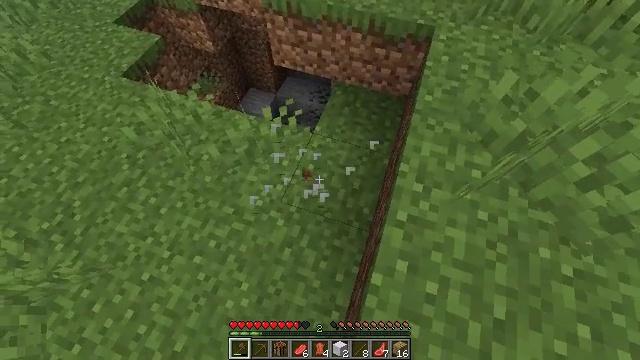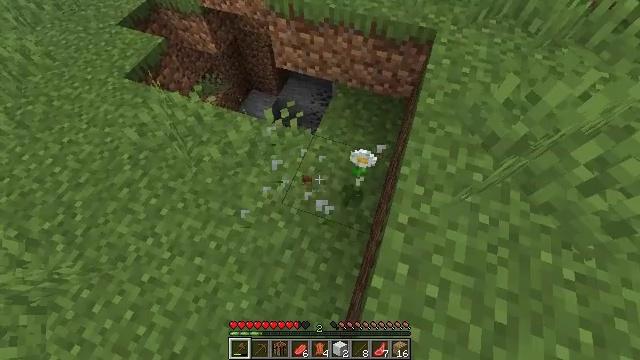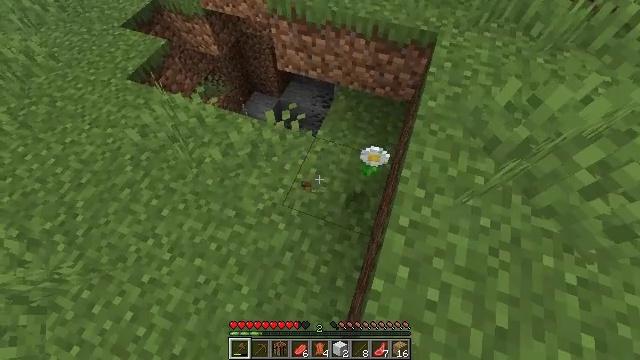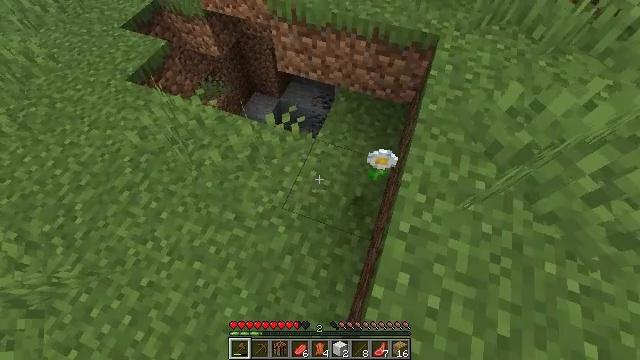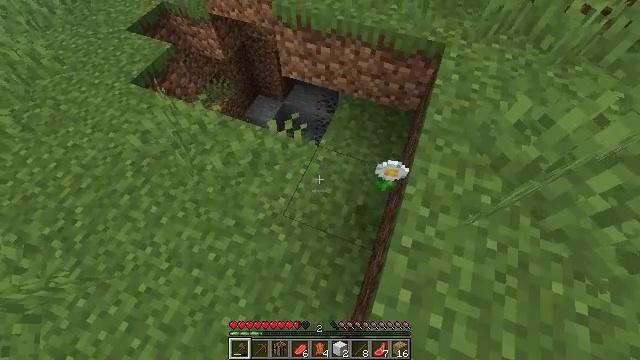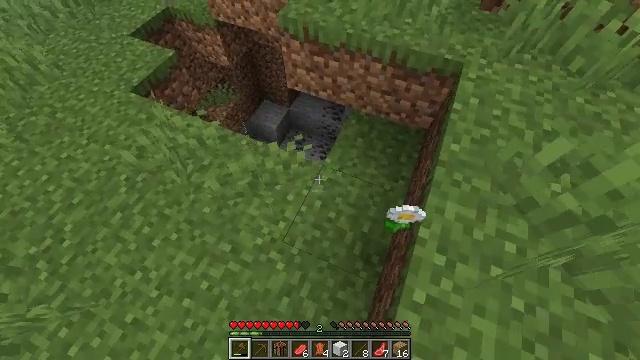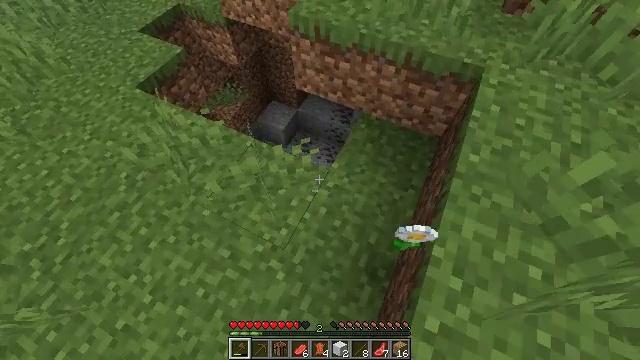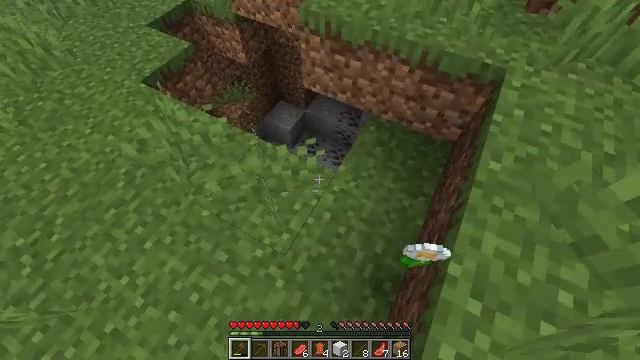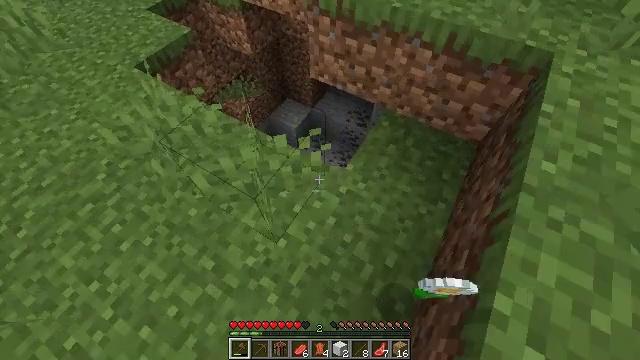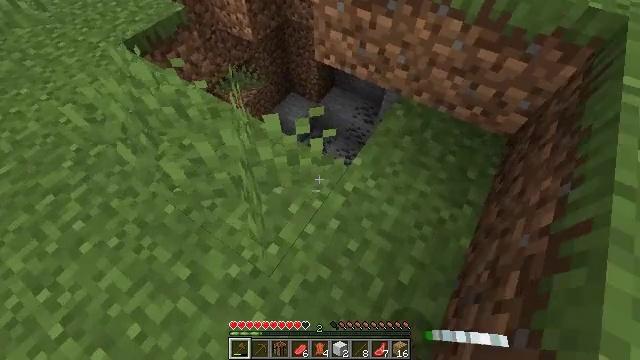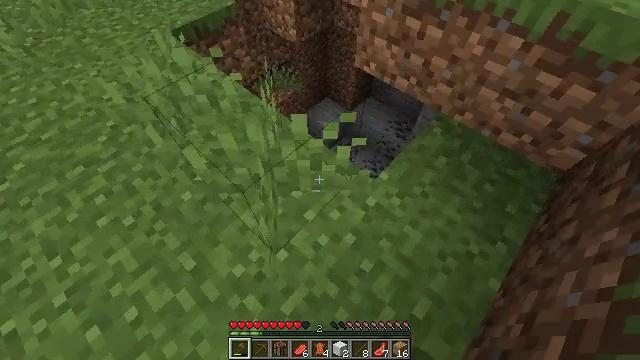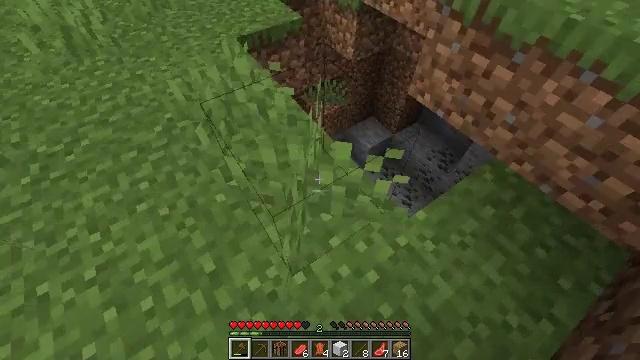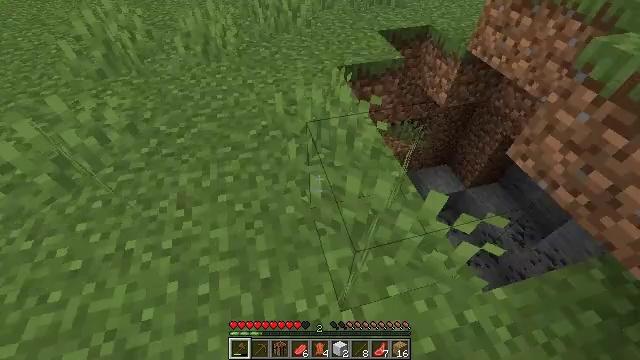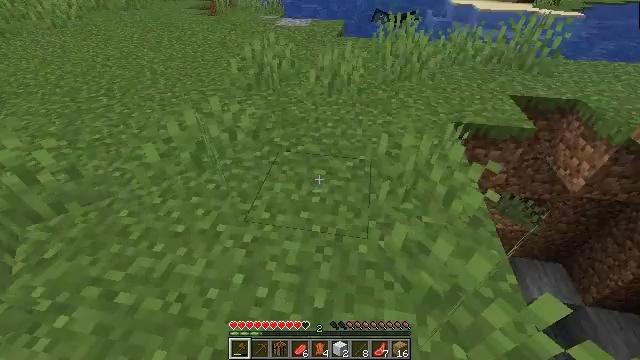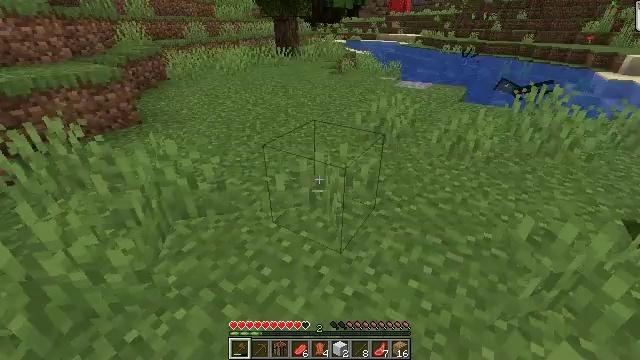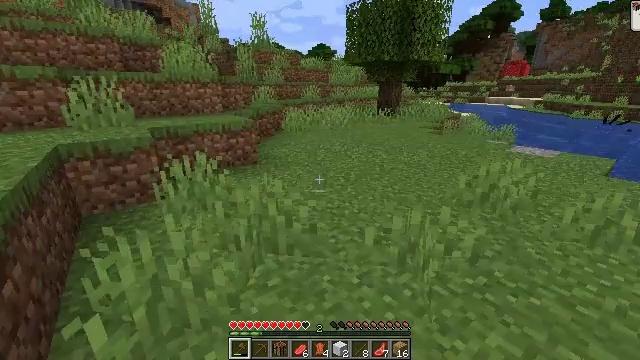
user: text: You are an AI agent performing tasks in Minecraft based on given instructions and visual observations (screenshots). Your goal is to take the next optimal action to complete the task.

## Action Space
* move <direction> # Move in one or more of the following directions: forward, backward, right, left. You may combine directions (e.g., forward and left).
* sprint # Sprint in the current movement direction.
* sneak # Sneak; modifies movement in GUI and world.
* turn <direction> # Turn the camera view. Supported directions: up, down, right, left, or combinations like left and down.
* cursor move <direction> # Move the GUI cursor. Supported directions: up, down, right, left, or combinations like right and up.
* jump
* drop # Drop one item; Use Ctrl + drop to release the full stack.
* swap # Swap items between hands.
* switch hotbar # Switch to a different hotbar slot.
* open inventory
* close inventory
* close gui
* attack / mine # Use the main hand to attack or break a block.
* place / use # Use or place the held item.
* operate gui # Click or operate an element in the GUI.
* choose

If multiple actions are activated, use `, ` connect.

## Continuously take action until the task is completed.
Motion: motion action
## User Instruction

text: Break the poppy plant.
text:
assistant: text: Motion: no_op
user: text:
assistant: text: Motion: no_op
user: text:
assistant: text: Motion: move forward
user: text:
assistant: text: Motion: move forward, turn left
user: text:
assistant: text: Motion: move forward, turn left
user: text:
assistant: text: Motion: move forward, turn left
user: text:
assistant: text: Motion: move forward, turn left
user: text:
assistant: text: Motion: turn left
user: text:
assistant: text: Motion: turn left
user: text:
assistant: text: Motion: turn left and up
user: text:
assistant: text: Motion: move left, turn left and up
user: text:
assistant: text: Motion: move left, turn left and up
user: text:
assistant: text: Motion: move left, turn left and up
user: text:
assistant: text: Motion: move left, turn left and up
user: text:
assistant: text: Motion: move forward and move left, turn left and up
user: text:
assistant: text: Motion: move forward and move left, turn left and up
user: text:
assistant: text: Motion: move forward, turn left
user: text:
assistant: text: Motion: turn left and up
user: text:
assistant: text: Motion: move forward, sprint, turn left and up
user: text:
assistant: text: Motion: move forward, sprint
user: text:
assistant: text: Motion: move forward, sprint
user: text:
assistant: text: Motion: move forward, sprint, turn left
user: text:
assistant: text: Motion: move forward, sprint, turn left
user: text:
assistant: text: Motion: move forward, sprint, turn left and up
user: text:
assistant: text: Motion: move forward, sprint
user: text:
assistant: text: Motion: move forward, sprint, turn left
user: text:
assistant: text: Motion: move forward, sprint, turn left and up
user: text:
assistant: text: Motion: move forward, sprint, turn left and up
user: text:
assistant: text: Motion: move forward, sprint, turn left
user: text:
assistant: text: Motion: move forward, sprint, jump